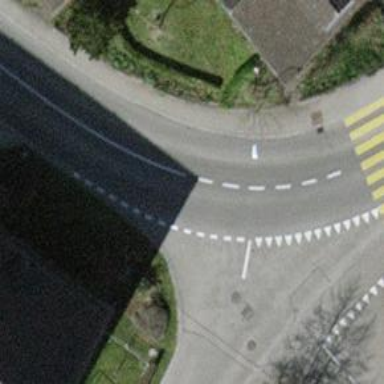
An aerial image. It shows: Left sidewalk along asphalt tertiary road.